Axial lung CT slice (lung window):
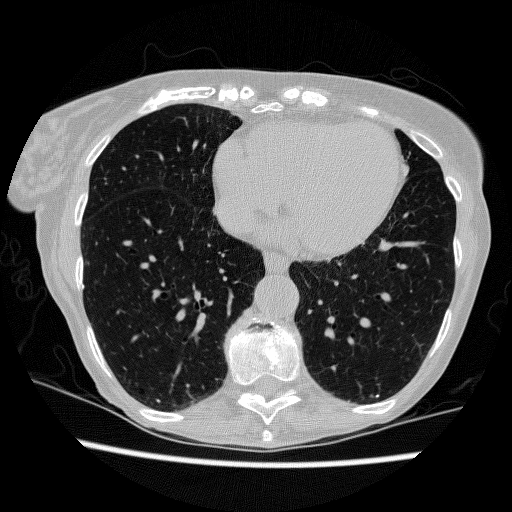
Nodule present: no